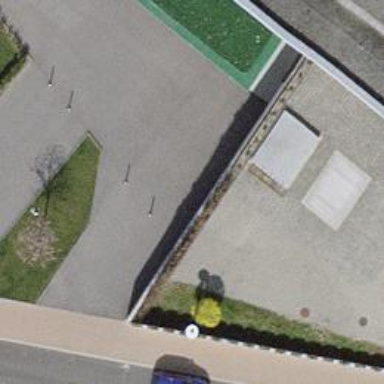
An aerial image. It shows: Bollard.